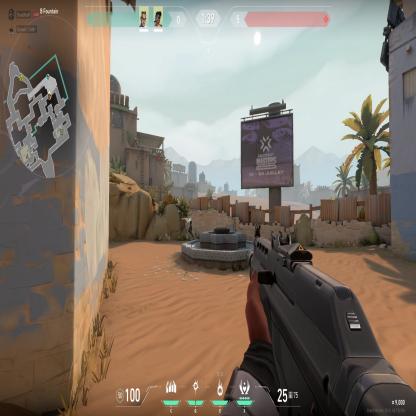
Label: teammate